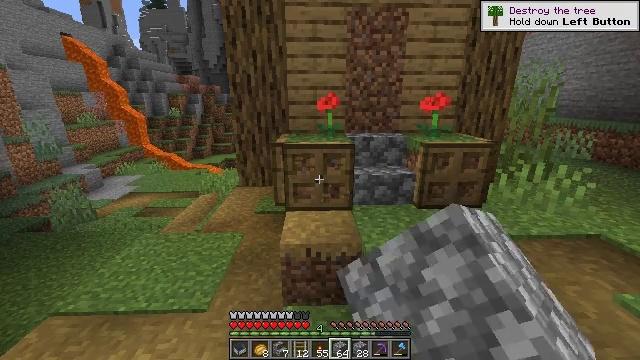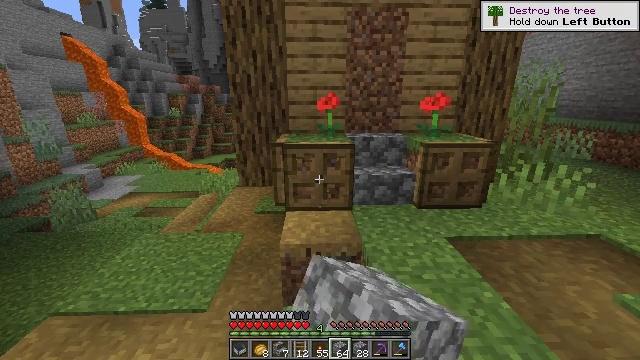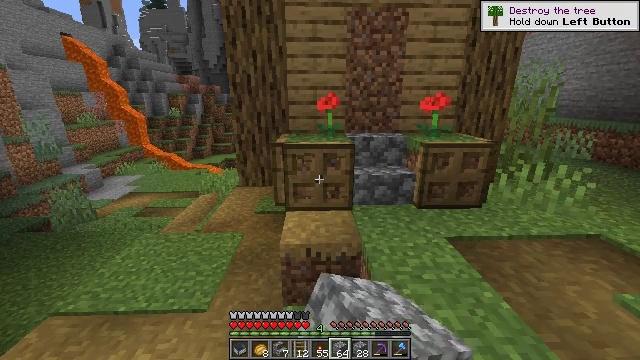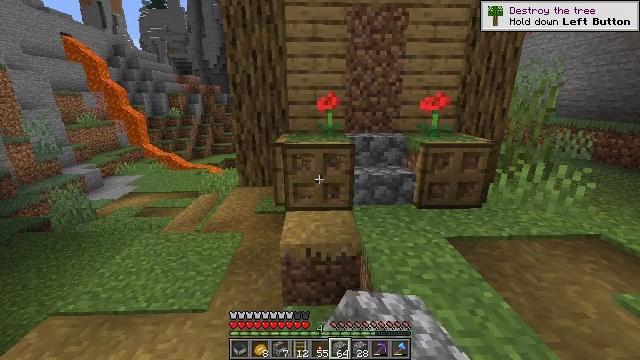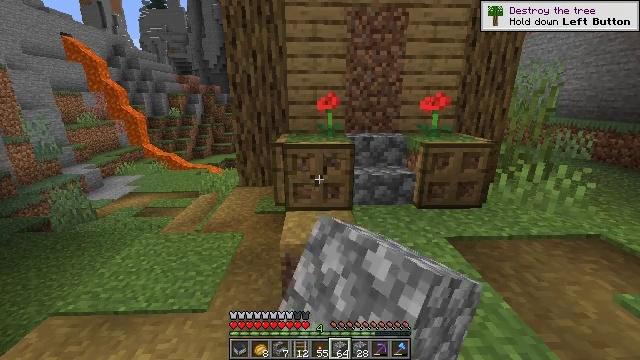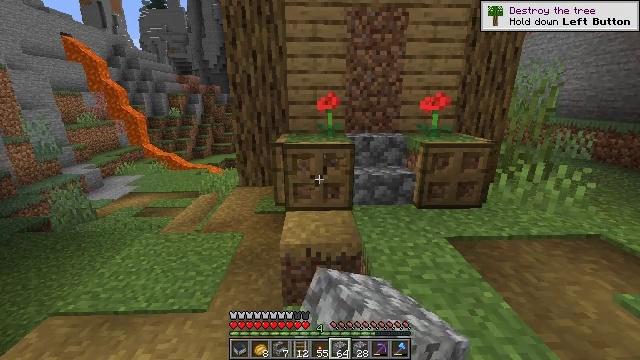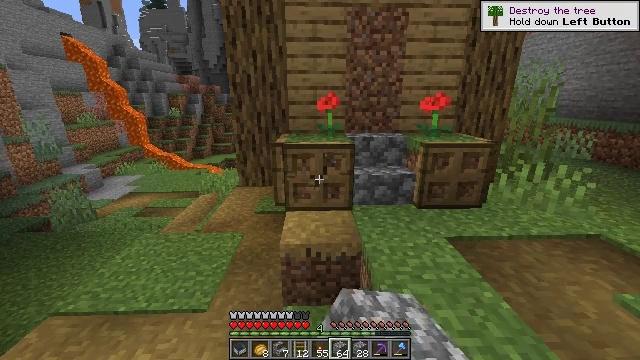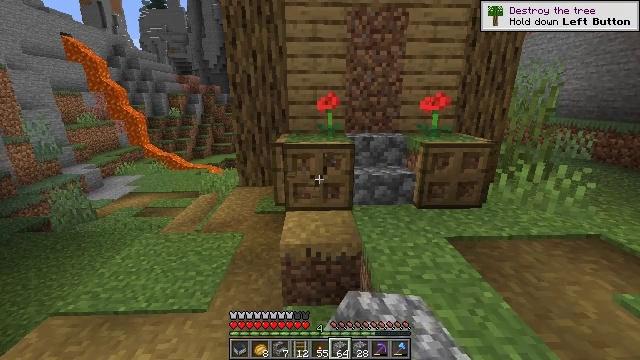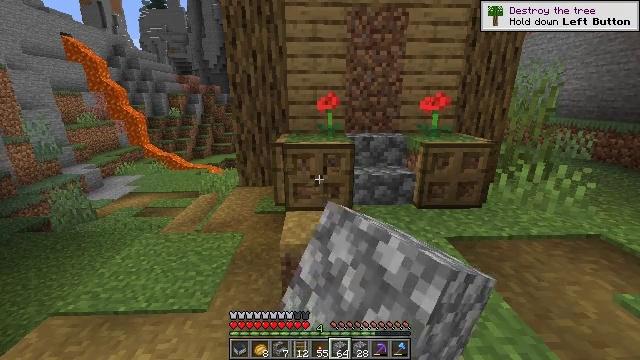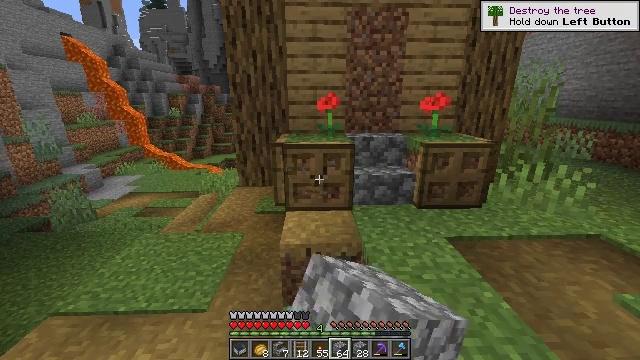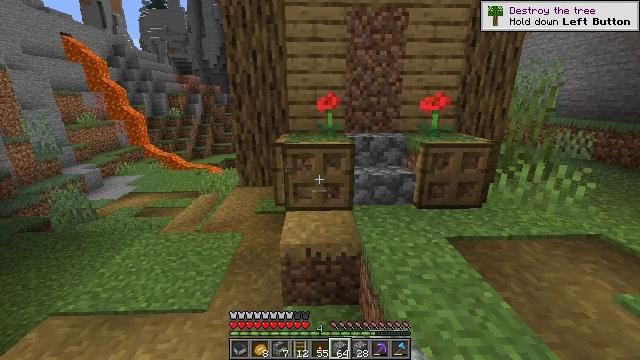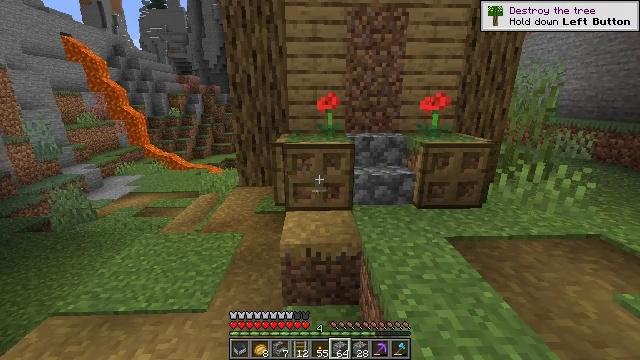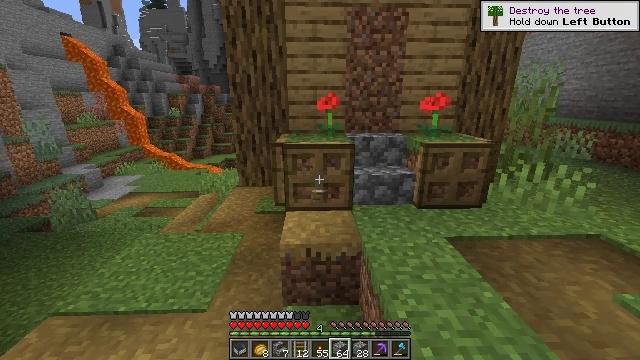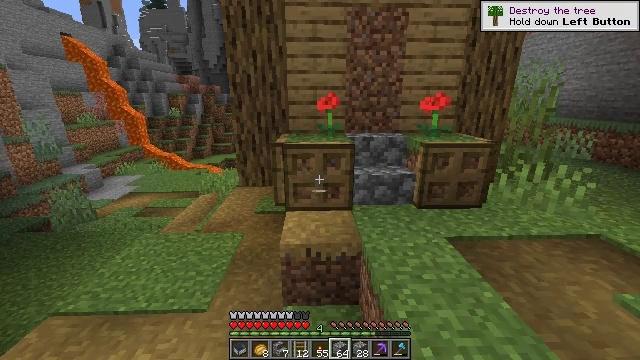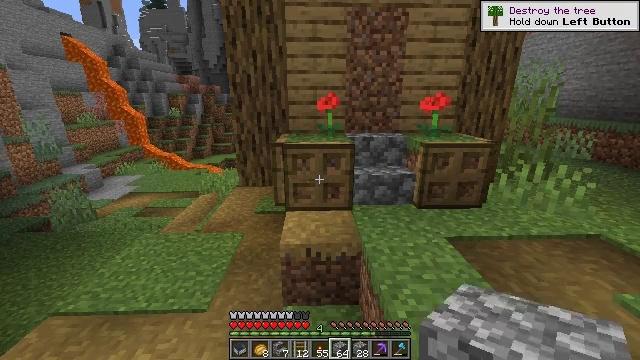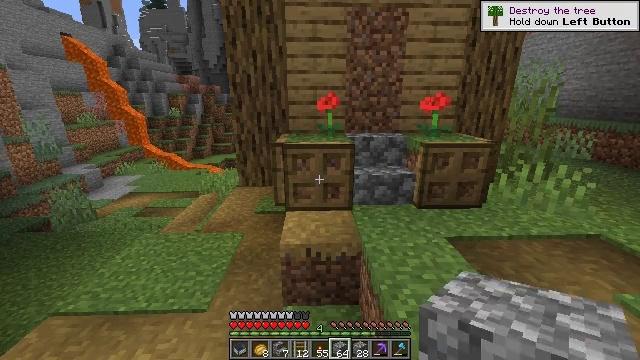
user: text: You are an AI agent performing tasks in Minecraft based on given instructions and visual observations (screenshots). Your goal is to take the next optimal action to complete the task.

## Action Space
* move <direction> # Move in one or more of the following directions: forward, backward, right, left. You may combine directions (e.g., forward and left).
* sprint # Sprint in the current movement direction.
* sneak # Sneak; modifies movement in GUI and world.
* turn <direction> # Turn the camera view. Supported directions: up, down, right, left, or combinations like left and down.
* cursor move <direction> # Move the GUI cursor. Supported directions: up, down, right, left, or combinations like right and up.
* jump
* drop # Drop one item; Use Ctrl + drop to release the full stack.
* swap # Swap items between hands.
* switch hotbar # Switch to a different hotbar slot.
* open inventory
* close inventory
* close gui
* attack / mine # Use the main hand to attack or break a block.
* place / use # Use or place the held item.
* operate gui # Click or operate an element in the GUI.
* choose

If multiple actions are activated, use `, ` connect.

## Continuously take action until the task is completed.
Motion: motion action
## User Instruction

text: Attack the oak trapdoor to recycle it.
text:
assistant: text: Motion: attack / mine
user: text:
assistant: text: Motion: attack / mine
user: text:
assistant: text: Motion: attack / mine
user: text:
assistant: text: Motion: attack / mine
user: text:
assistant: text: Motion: attack / mine
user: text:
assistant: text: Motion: attack / mine
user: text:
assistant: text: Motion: attack / mine
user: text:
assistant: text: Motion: attack / mine
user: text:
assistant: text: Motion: attack / mine
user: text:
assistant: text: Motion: no_op
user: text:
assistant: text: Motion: no_op
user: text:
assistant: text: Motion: no_op
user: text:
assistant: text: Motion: no_op
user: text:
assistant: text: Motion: no_op
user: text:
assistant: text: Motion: no_op
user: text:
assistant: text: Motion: no_op
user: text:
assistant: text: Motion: no_op
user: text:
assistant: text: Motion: no_op
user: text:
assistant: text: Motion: no_op
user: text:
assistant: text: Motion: no_op
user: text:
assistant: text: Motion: no_op
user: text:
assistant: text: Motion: no_op
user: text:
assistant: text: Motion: no_op
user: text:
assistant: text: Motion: no_op
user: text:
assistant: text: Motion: no_op
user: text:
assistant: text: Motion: no_op
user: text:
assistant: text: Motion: no_op
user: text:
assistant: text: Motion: no_op
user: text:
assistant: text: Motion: no_op
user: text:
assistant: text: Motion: no_op